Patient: sex M, age 57
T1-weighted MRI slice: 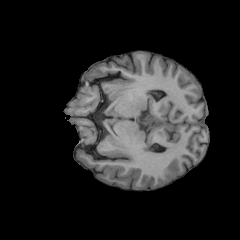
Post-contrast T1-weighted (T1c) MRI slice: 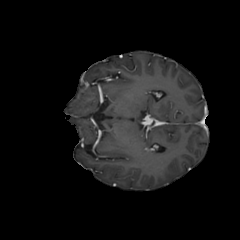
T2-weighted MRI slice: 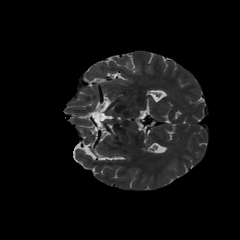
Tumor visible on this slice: no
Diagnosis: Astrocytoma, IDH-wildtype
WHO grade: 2